Here is the raw accelerometer signal from a rotor rig, plotted against time. Based on the visible evidence, which rotor condition applies: normal, misalignment, unbalance, looseness?
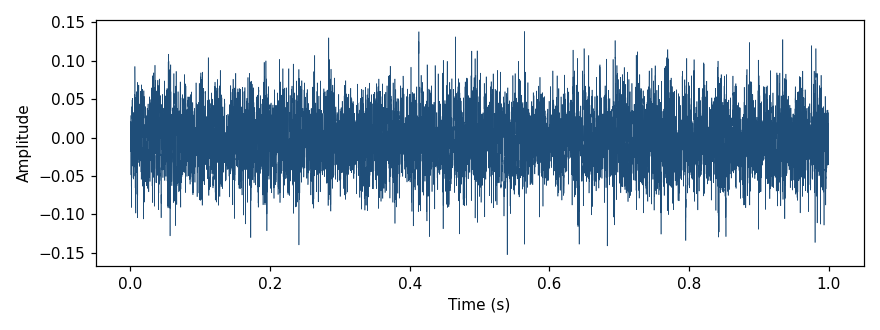
Answer: misalignment